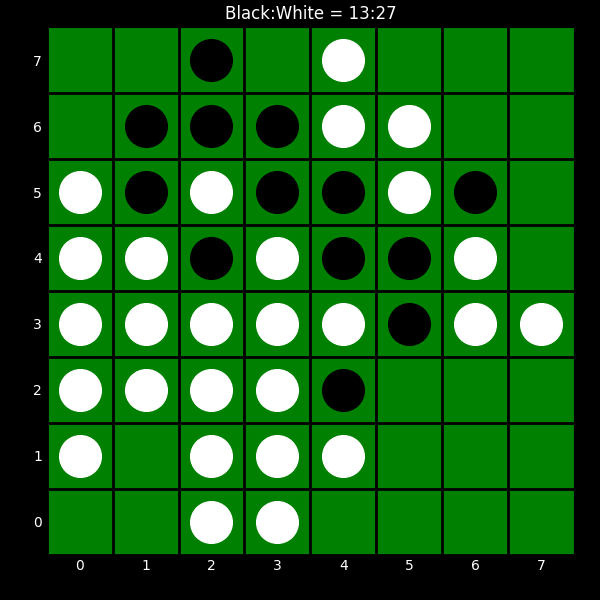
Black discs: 13
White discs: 27